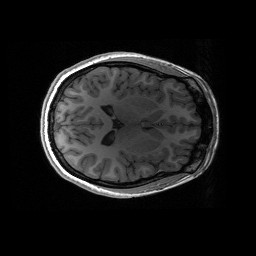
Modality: T1w
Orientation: axial
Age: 17
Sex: female
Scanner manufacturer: siemens
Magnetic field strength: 3 T
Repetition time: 2.53 s
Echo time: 0.00297 s